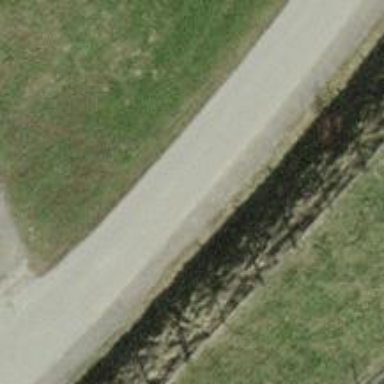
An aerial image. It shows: Asphalt track with grade1 surface.